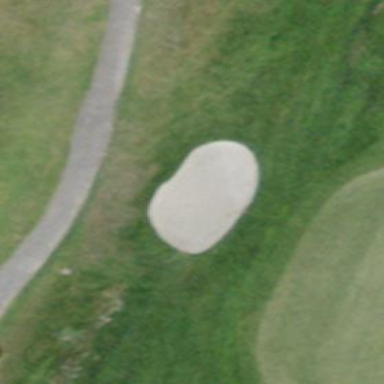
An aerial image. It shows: Bunker on golf course.